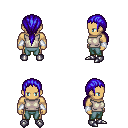
a pixel art fantasy rpg character, male body template, human, tanned skin, white sleeveless shirt, teal pants, blue ponytail hairstyle, white cloth bracers, metal boots, four views (front, back, left, right), 2x2 character sprite sheet, small pixel art, hard edges, no anti-aliasing